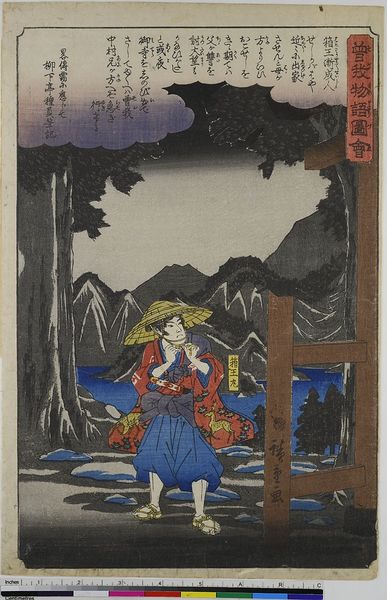
Titel: Hakoomaru, aus der Serie: Bildersammlung des Soga monogatari
Künstler: Utagawa Hiroshige
Standort: Hamburg
Institution: Museum für Kunst und Gewerbe Hamburg
Schlagwörter: baum, blau, mann, wasser, gelb, landschaft, see, frau, hut, schwarz, rot, tier, hose, figur, person, wald, kopfbedeckung, farbig, holzschnitt, japan, schrift, berge, farbe, kartusche, strohhut, gestalt, asien, druckgraphik, druckgrafik, literatur, china, zeit, farbholzschnitt, kimono, samurai, edo, charaktere, reproduktionen, druckerzeugnisse, japanische schriftzeichen, lit, literarische, hako